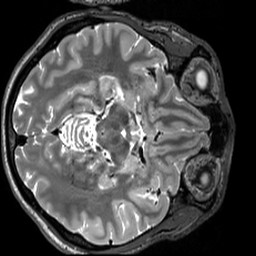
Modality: T2w
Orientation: axial
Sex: male